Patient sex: M
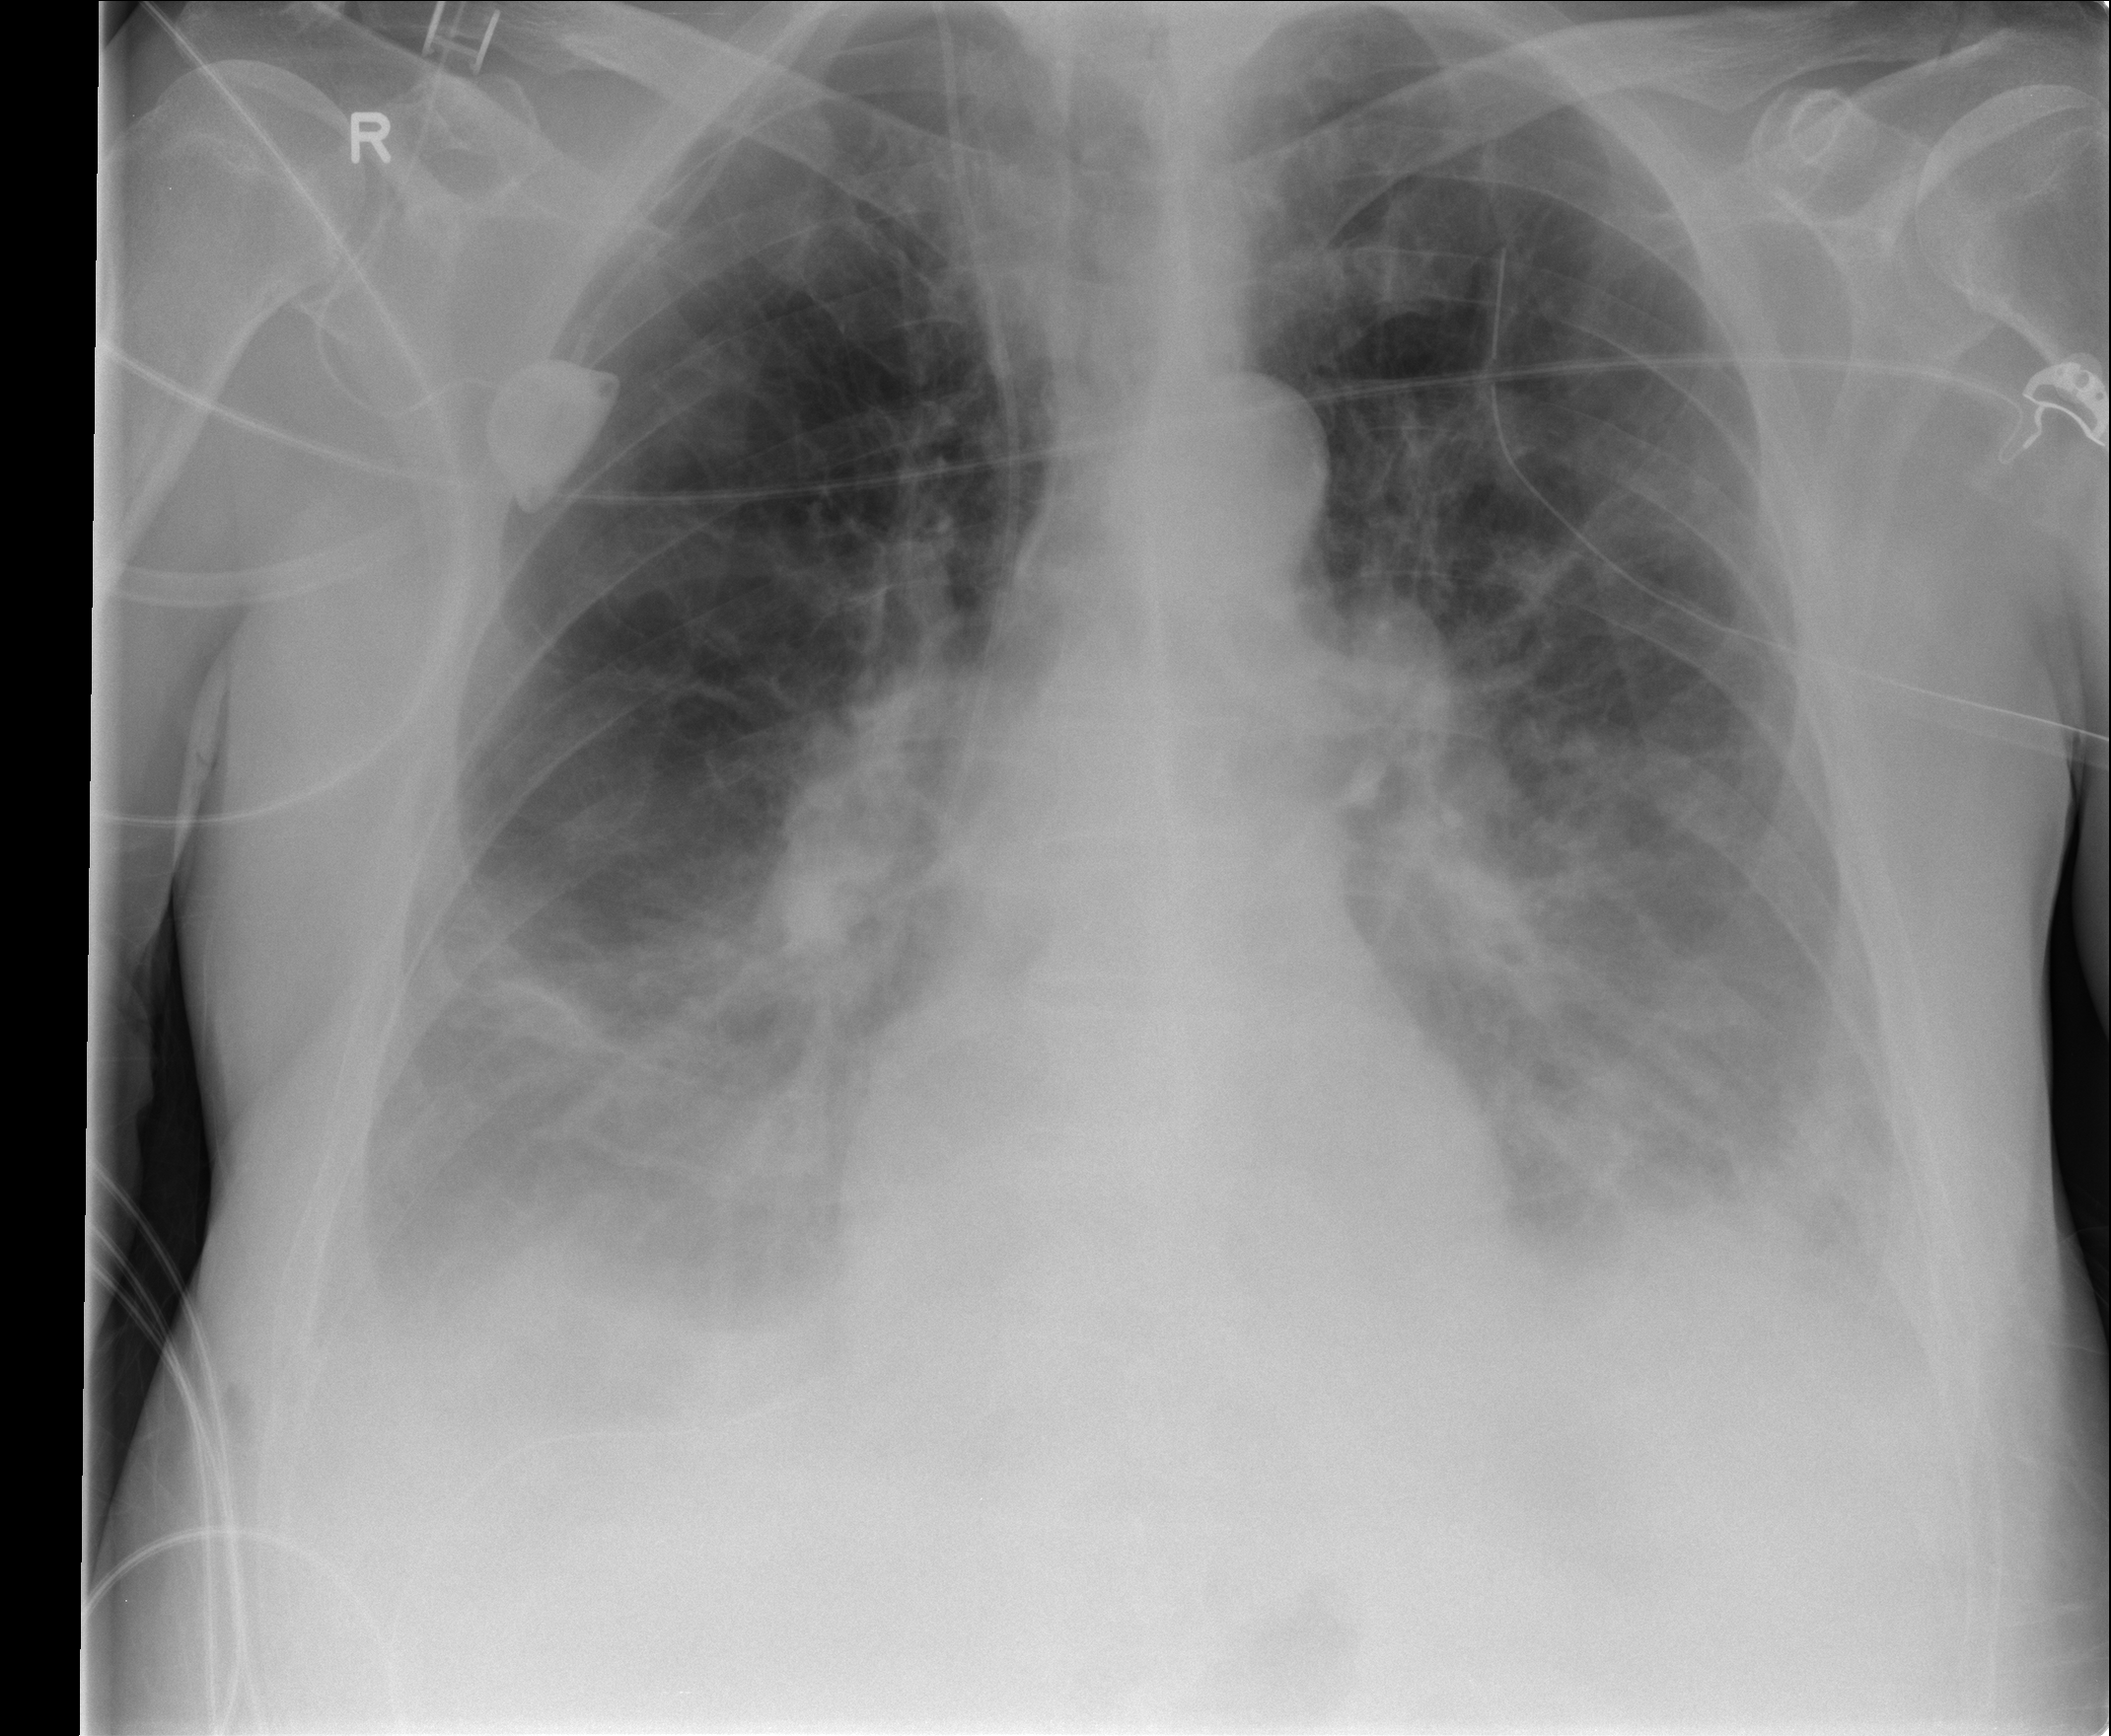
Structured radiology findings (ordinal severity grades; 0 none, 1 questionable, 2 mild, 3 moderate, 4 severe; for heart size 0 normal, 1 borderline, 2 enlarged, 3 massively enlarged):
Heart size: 0
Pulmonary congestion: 0
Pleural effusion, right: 2
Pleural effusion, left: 2
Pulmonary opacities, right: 2
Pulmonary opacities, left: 2
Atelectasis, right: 2
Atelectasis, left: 2